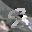
Label: 9